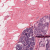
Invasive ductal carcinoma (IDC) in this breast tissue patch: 0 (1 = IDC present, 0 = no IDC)